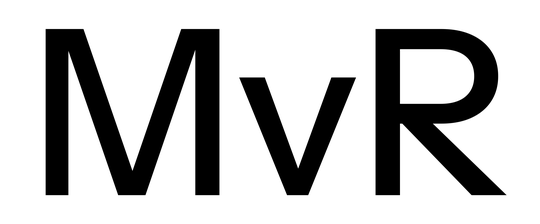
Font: InstrumentSans_Medium